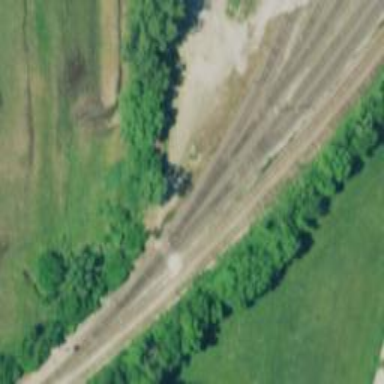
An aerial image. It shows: Railway spur service.